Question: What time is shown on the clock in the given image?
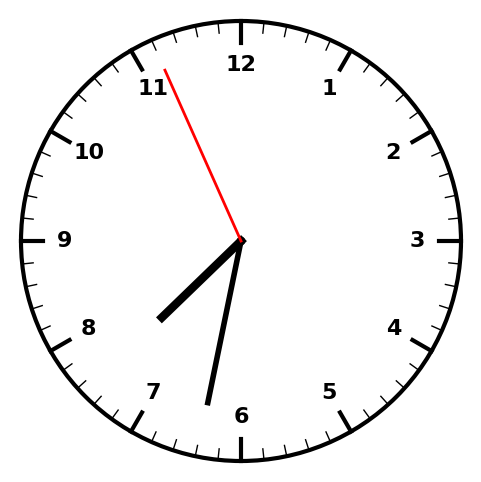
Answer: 07:31:56